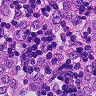
Metastatic tissue present: yes